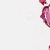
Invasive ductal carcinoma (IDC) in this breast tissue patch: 0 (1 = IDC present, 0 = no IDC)